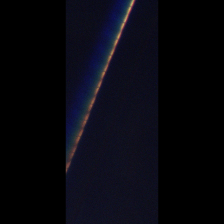
Taxon: Psuedo-nitzschia
Group: Diatoms